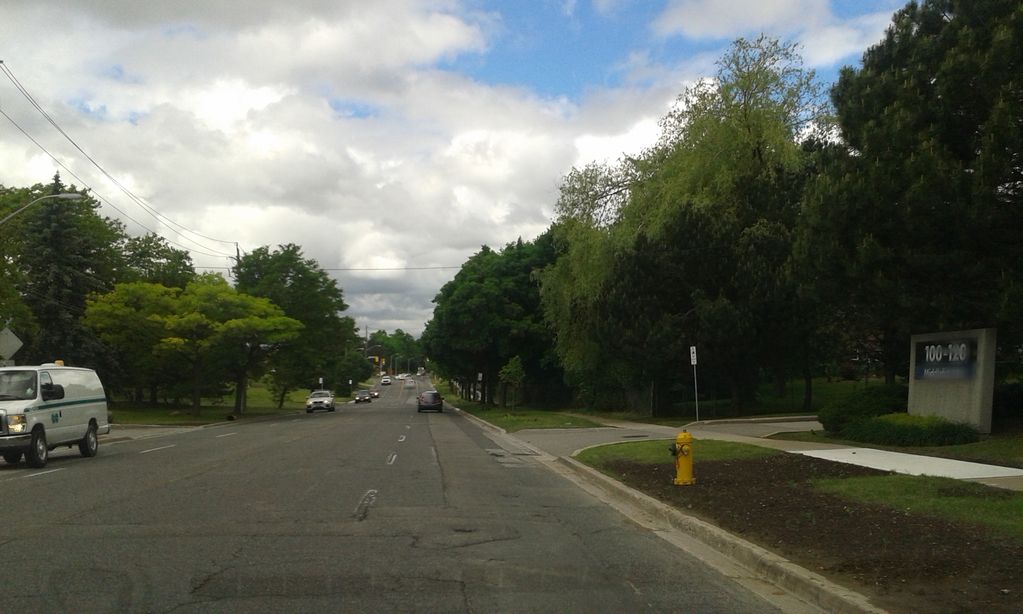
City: toronto